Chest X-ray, PA view. Patient: 60 years old, sex F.
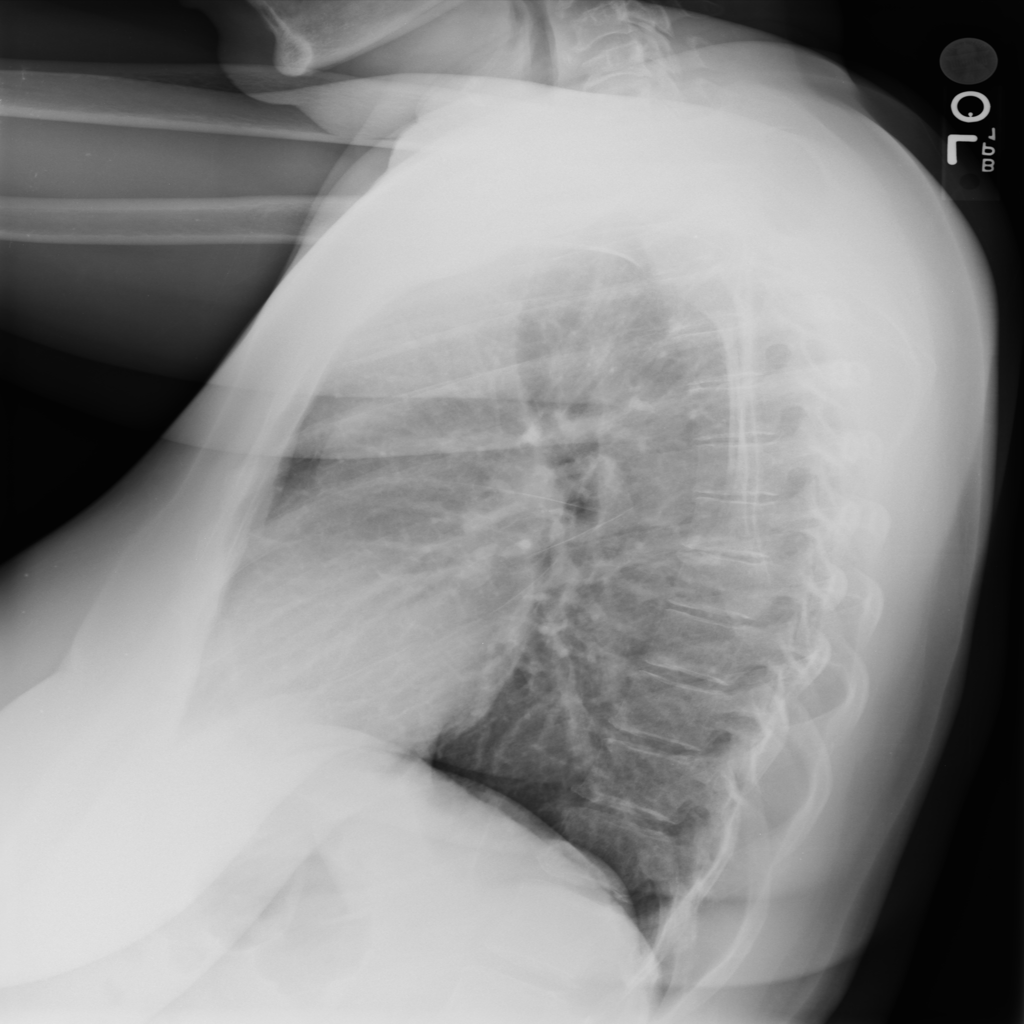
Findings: No Finding